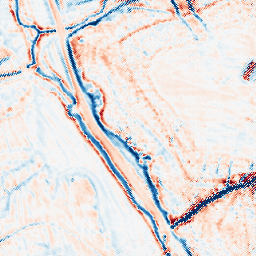
Category: multiscale
Decomposition family: dog_multiscale
Decomposition parameters: sigma_ratio: 1.4
n_scales: 3
base_sigma: 1
Upsampling method: regularized
Upsampling parameters: scale: 4
lambda_reg: 0.1
Upsampling scale: 4